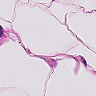
Metastatic tissue present: no